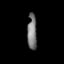
Tissue: lung
Cell type: Endothelial cells
Senescence score: 0.5846
Nuclear area (px): 331
Mean DAPI intensity: 120.387